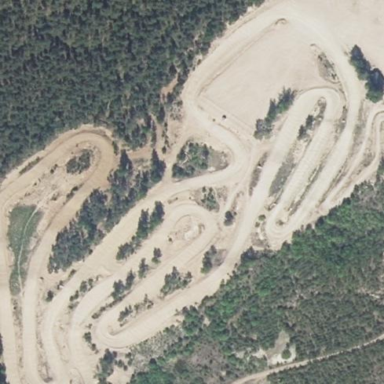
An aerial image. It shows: Motocross raceway with ground surface.